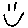
Label: smiley face